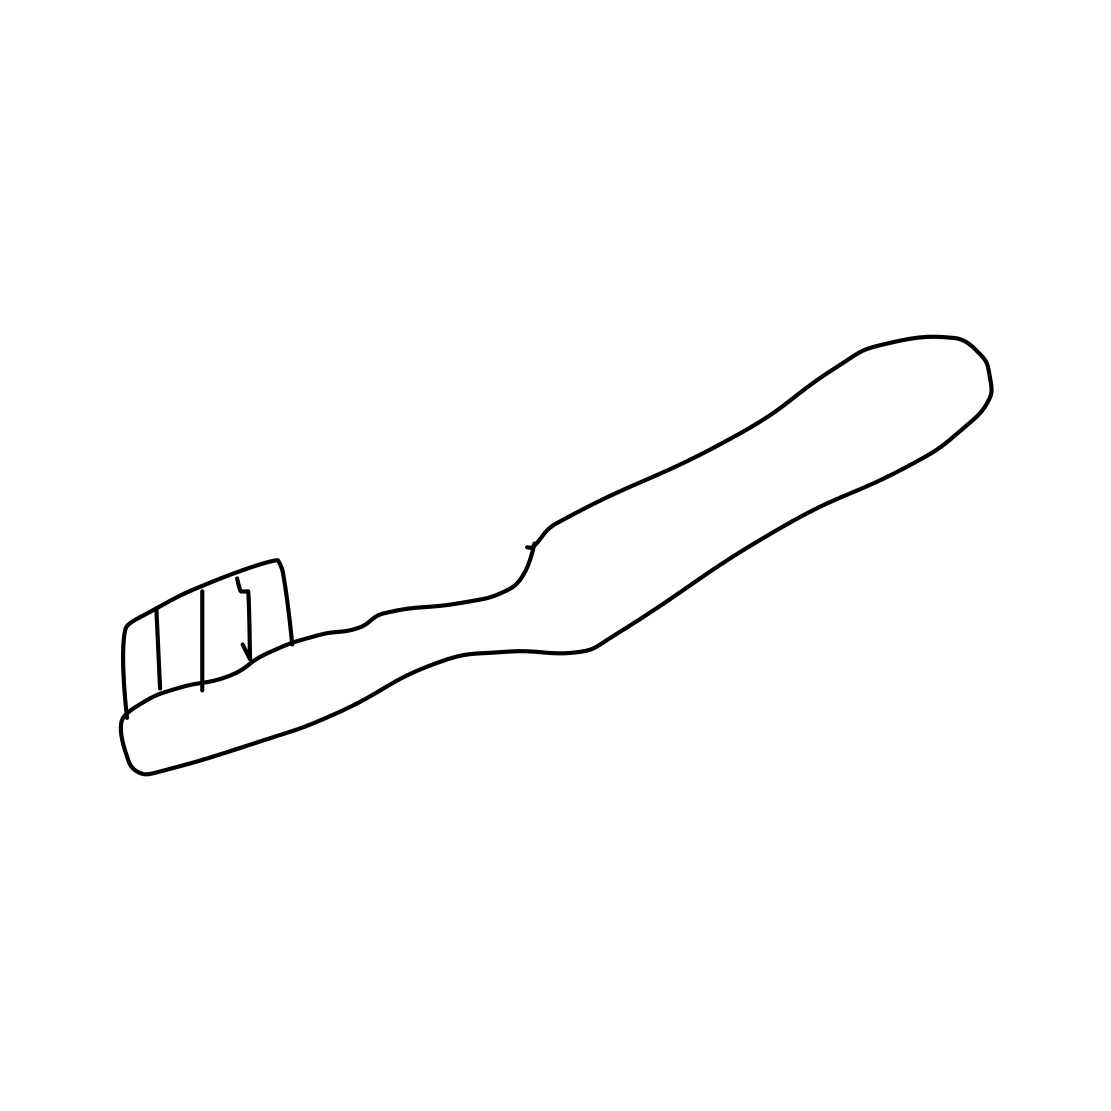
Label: toothbrush